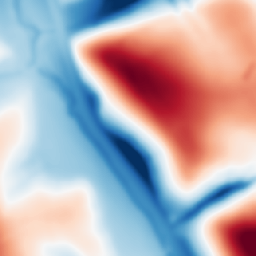
Category: multiscale
Decomposition family: dog
Decomposition parameters: sigma_low: 3
sigma_high: 50
Upsampling method: area
Upsampling parameters: scale: 8
Upsampling scale: 8